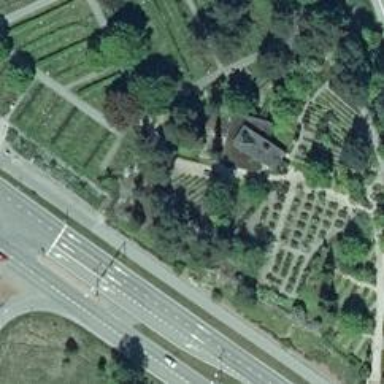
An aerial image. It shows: Historic memorial.